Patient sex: M
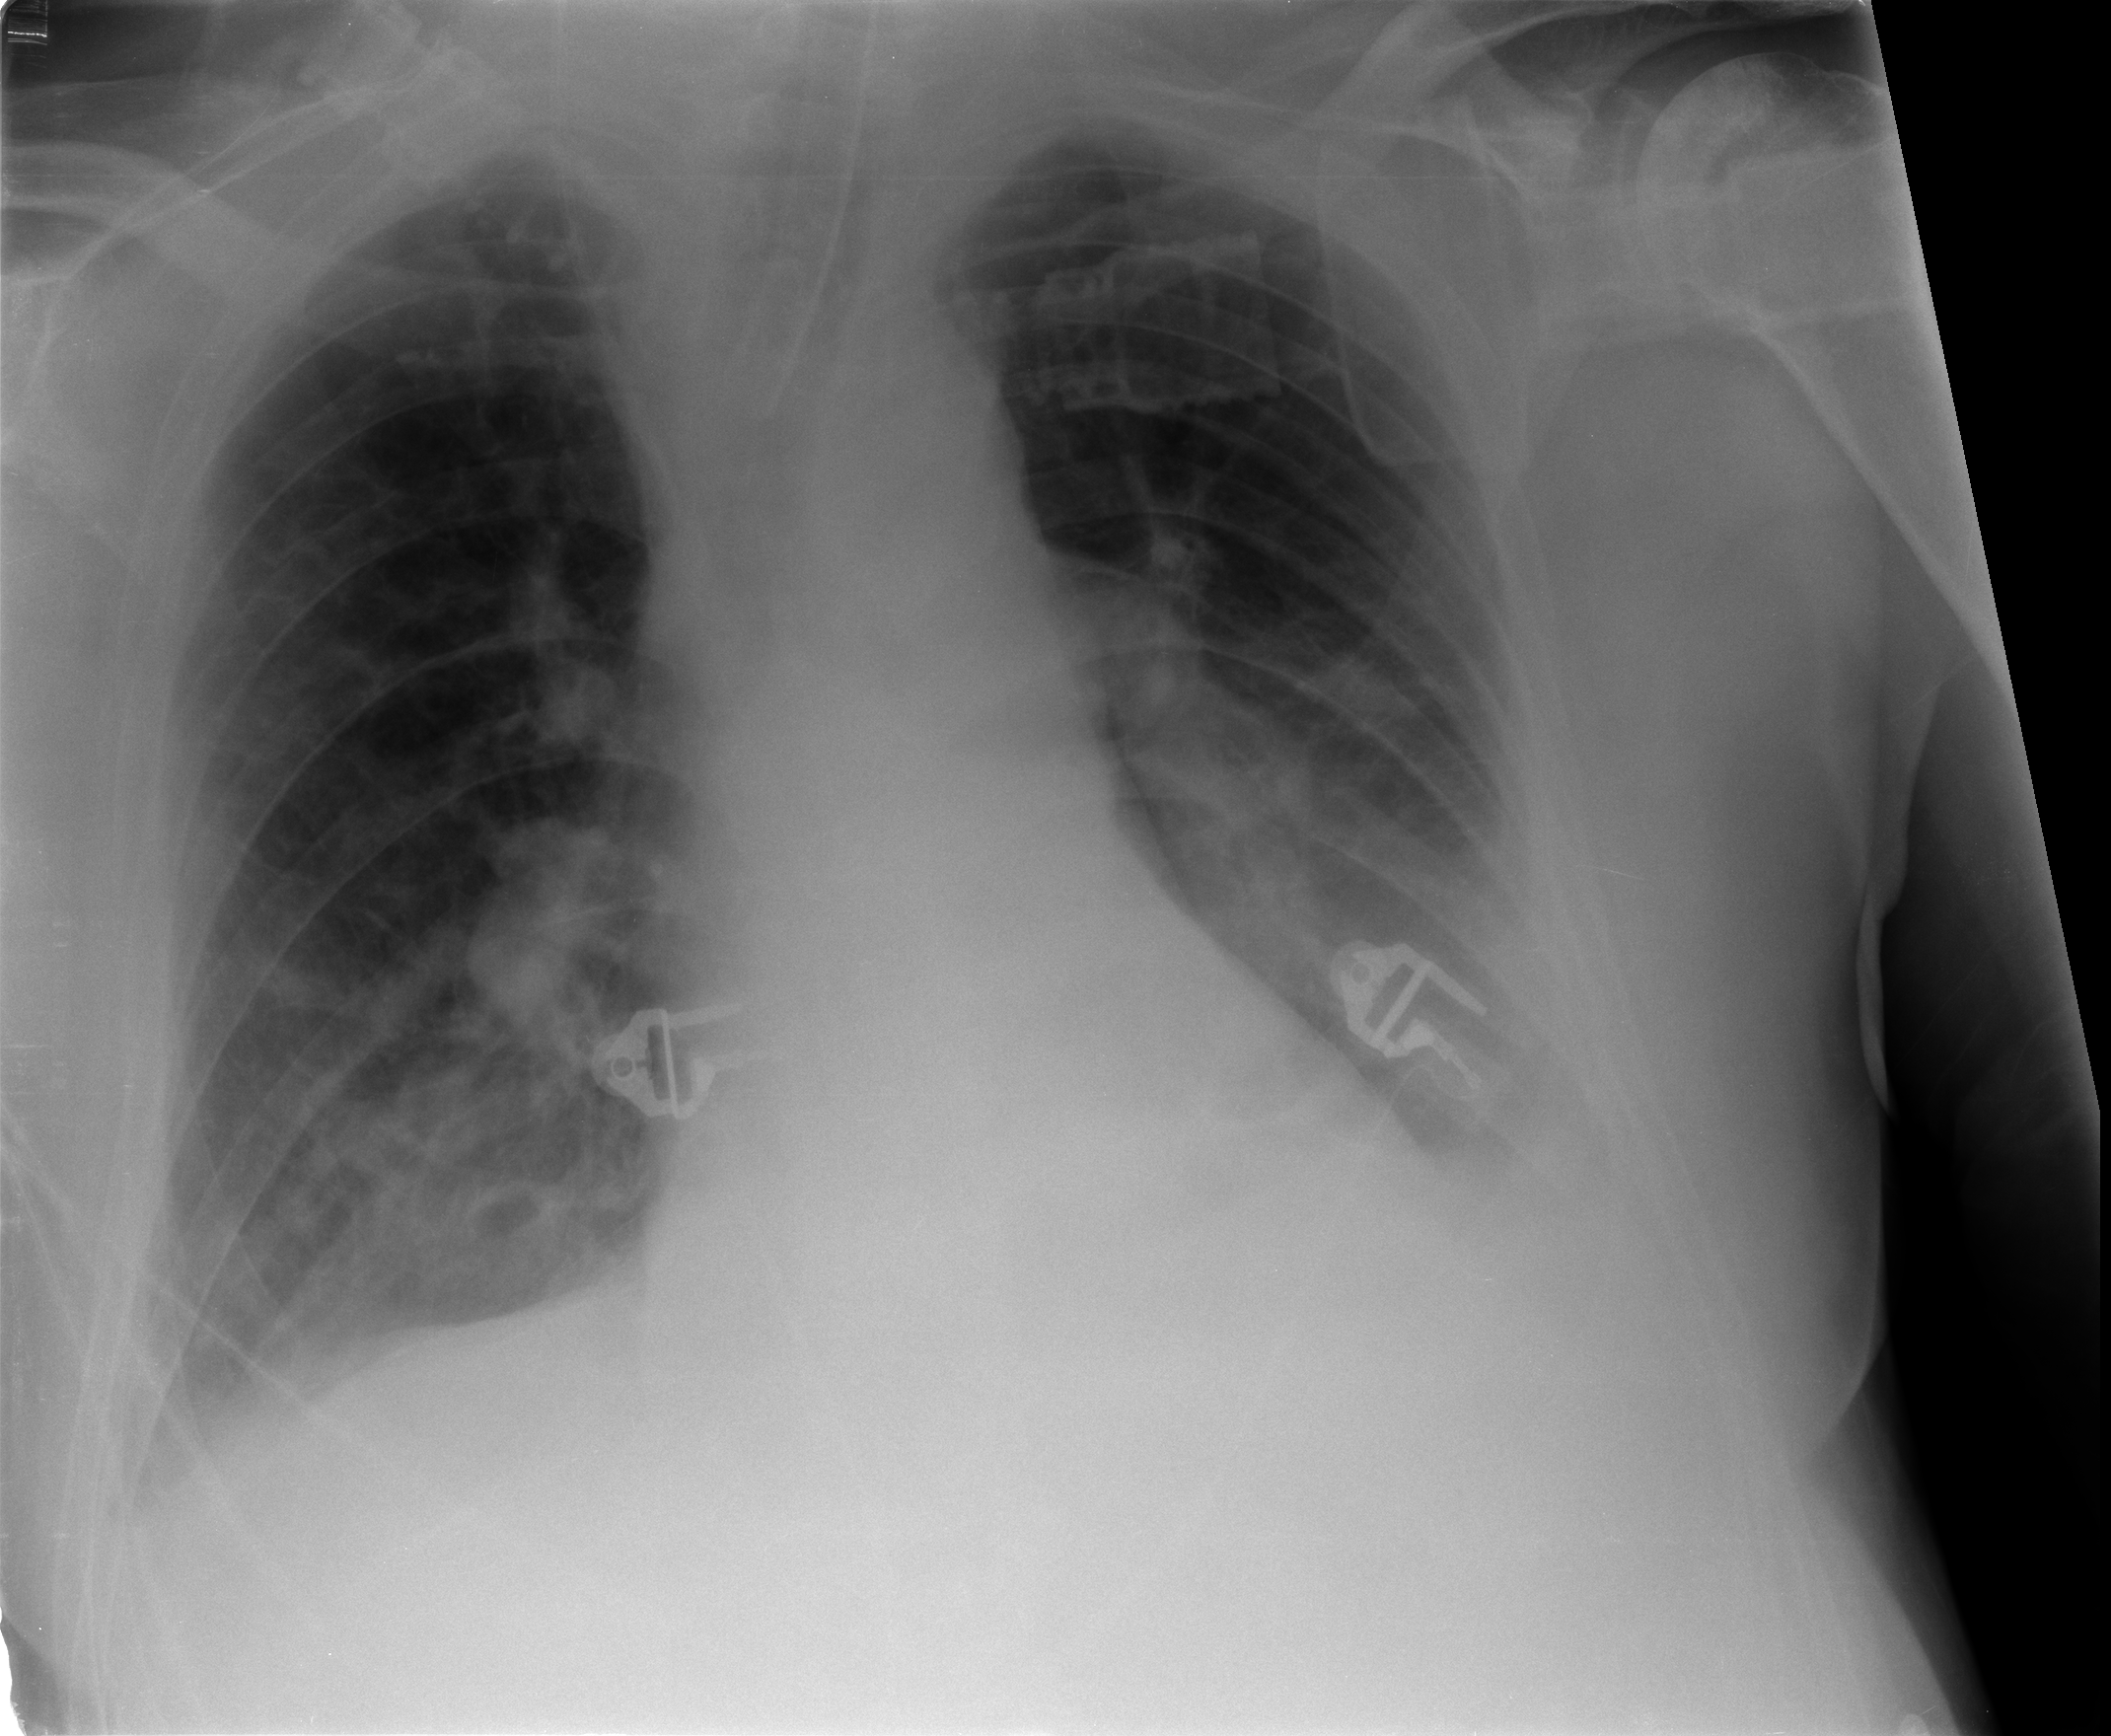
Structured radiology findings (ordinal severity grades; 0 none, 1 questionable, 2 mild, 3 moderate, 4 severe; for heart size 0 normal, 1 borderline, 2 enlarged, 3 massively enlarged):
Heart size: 2
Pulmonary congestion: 2
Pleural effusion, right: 1
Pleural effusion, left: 2
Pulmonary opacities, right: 1
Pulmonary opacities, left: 1
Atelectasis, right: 1
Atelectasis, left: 2